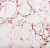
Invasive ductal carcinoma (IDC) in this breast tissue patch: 0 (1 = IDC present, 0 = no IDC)